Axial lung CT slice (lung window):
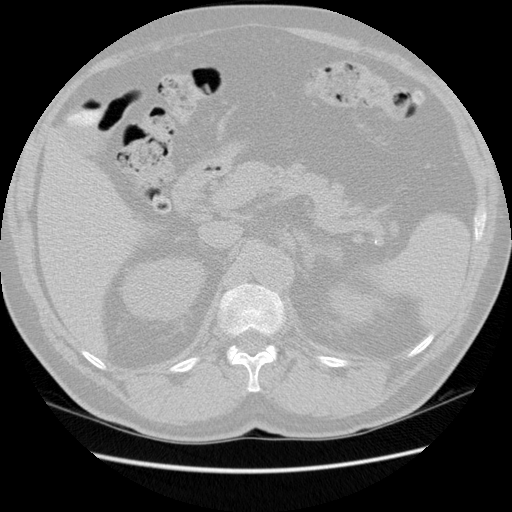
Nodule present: no